Here is the raw acceleration-versus-time signal recorded on a bearing housing. What is the most likely bearing condition (normal, inner_race, outer_race, ball)?
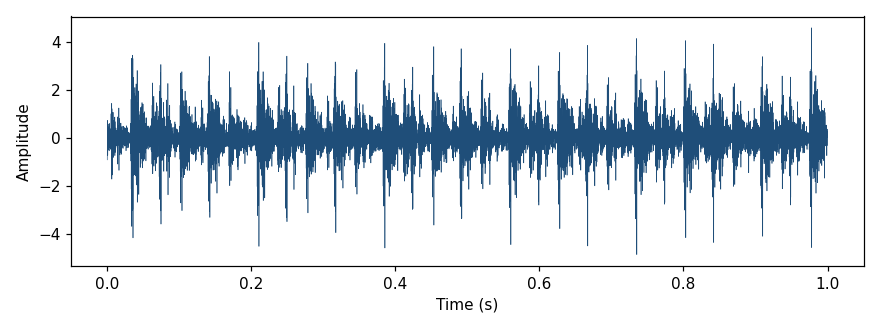
Answer: outer_race